Question: I am making an android App in which the user picks and loads a image from the gallery. I am done with loading my image in an image view. There is a button above the image view. When the user clicks the button a rectangle has to be drawn on the image with default position and dimensions. The user can re-size this rectangle by clicking on the sides and also drag the rectangle to any point in the image view. I did some research on Google and stack overflow to find that I need to create a custom view for my rectangle and draw it over the imageview. The solutions that I found have shown how to make a custom view and how to add touch events to that. But the problem is I didn't find a solution to how to add myCustomView on the image view in an activity. Please help me clearing this doubt.
Below is my main activity on which there is a button (Load Image) User clicks on it to load an image from the gallery. The path of the image is sent to the other activity.
'''
public class MainActivity extends Activity {
private static int RESULT_LOAD_IMAGE = 1;
@Override
public void onCreate(Bundle savedInstanceState) {
super.onCreate(savedInstanceState);
setContentView(R.layout.activity_main);
Button buttonLoadImage = (Button) findViewById(R.id.buttonLoadPicture);
buttonLoadImage.setOnClickListener(new View.OnClickListener() {
public void onClick(View arg0) {
Intent i = new Intent(
Intent.ACTION_PICK,
android.provider.MediaStore.Images.Media.EXTERNAL_CONTENT_URI);
startActivityForResult(i, RESULT_LOAD_IMAGE);
}
});
}
@Override
protected void onActivityResult(int requestCode, int resultCode, Intent data) {
super.onActivityResult(requestCode, resultCode, data);
if (requestCode == RESULT_LOAD_IMAGE && resultCode == RESULT_OK
&& null != data) {
Uri selectedImage = data.getData();
String[] filePathColumn = { MediaStore.Images.Media.DATA };
Cursor cursor = getContentResolver().query(selectedImage,
filePathColumn, null, null, null);
cursor.moveToFirst();
int columnIndex = cursor.getColumnIndex(filePathColumn[0]);
String picturePath = cursor.getString(columnIndex);
cursor.close();
Intent i = new Intent(MainActivity.this, ImageActivity.class);
i.putExtra("key", picturePath);
startActivity(i);
finish();
}
}
}
'''
Below is the activity where the image is displayed on the imageview and the mycustomview has to be called.
'''
public class ImageActivity extends Activity {
Paint paint = new Paint();
@Override
public void onCreate(Bundle savedInstanceState) {
super.onCreate(savedInstanceState);
setContentView(R.layout.activity_image);
Bundle bundle = getIntent().getExtras();
final String value = bundle.getString("key");
Bitmap bmp = BitmapFactory.decodeFile(value);
ImageView imageView = (ImageView) findViewById(R.id.imgView);
imageView.setImageBitmap(bmp);
Button buttonExit = (Button) findViewById(R.id.buttonExit);
buttonExit.setOnClickListener(new View.OnClickListener() {
public void onClick(View arg0) {
finish();
}
});
Button buttonDrawRect = (Button) findViewById(R.id.DrawRect);
buttonDrawRect.setOnClickListener(new View.OnClickListener() {
public void onClick(View arg0) {
}
});
}
'''

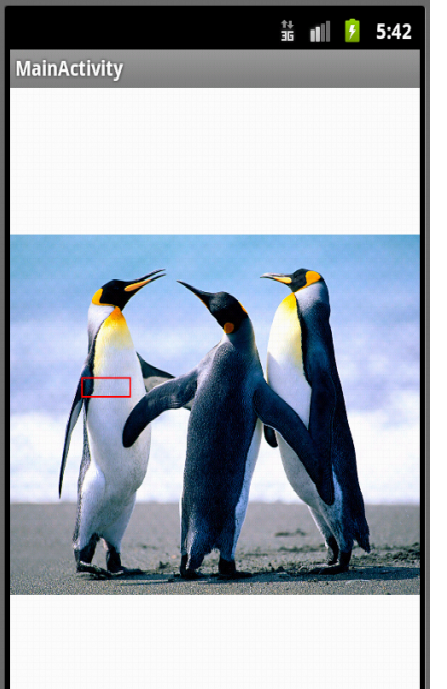
Answer: Go through these links. May help you
<URL>
<URL>
Also check the linked posts also
Hope this may help you